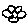
Label: flower